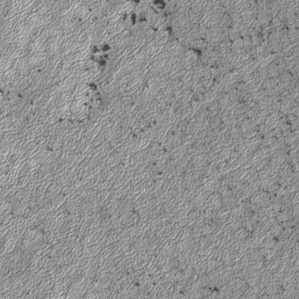
Label: frost